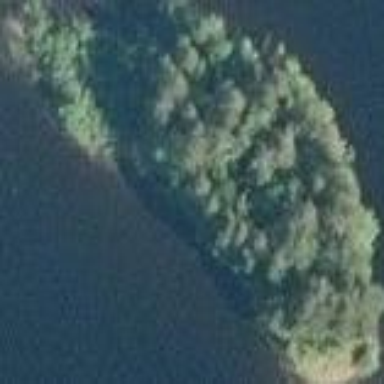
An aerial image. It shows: Image showing island.